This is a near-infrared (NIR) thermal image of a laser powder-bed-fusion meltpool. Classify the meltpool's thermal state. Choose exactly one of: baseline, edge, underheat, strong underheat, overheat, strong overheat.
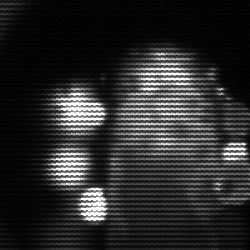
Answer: strong underheat